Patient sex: M
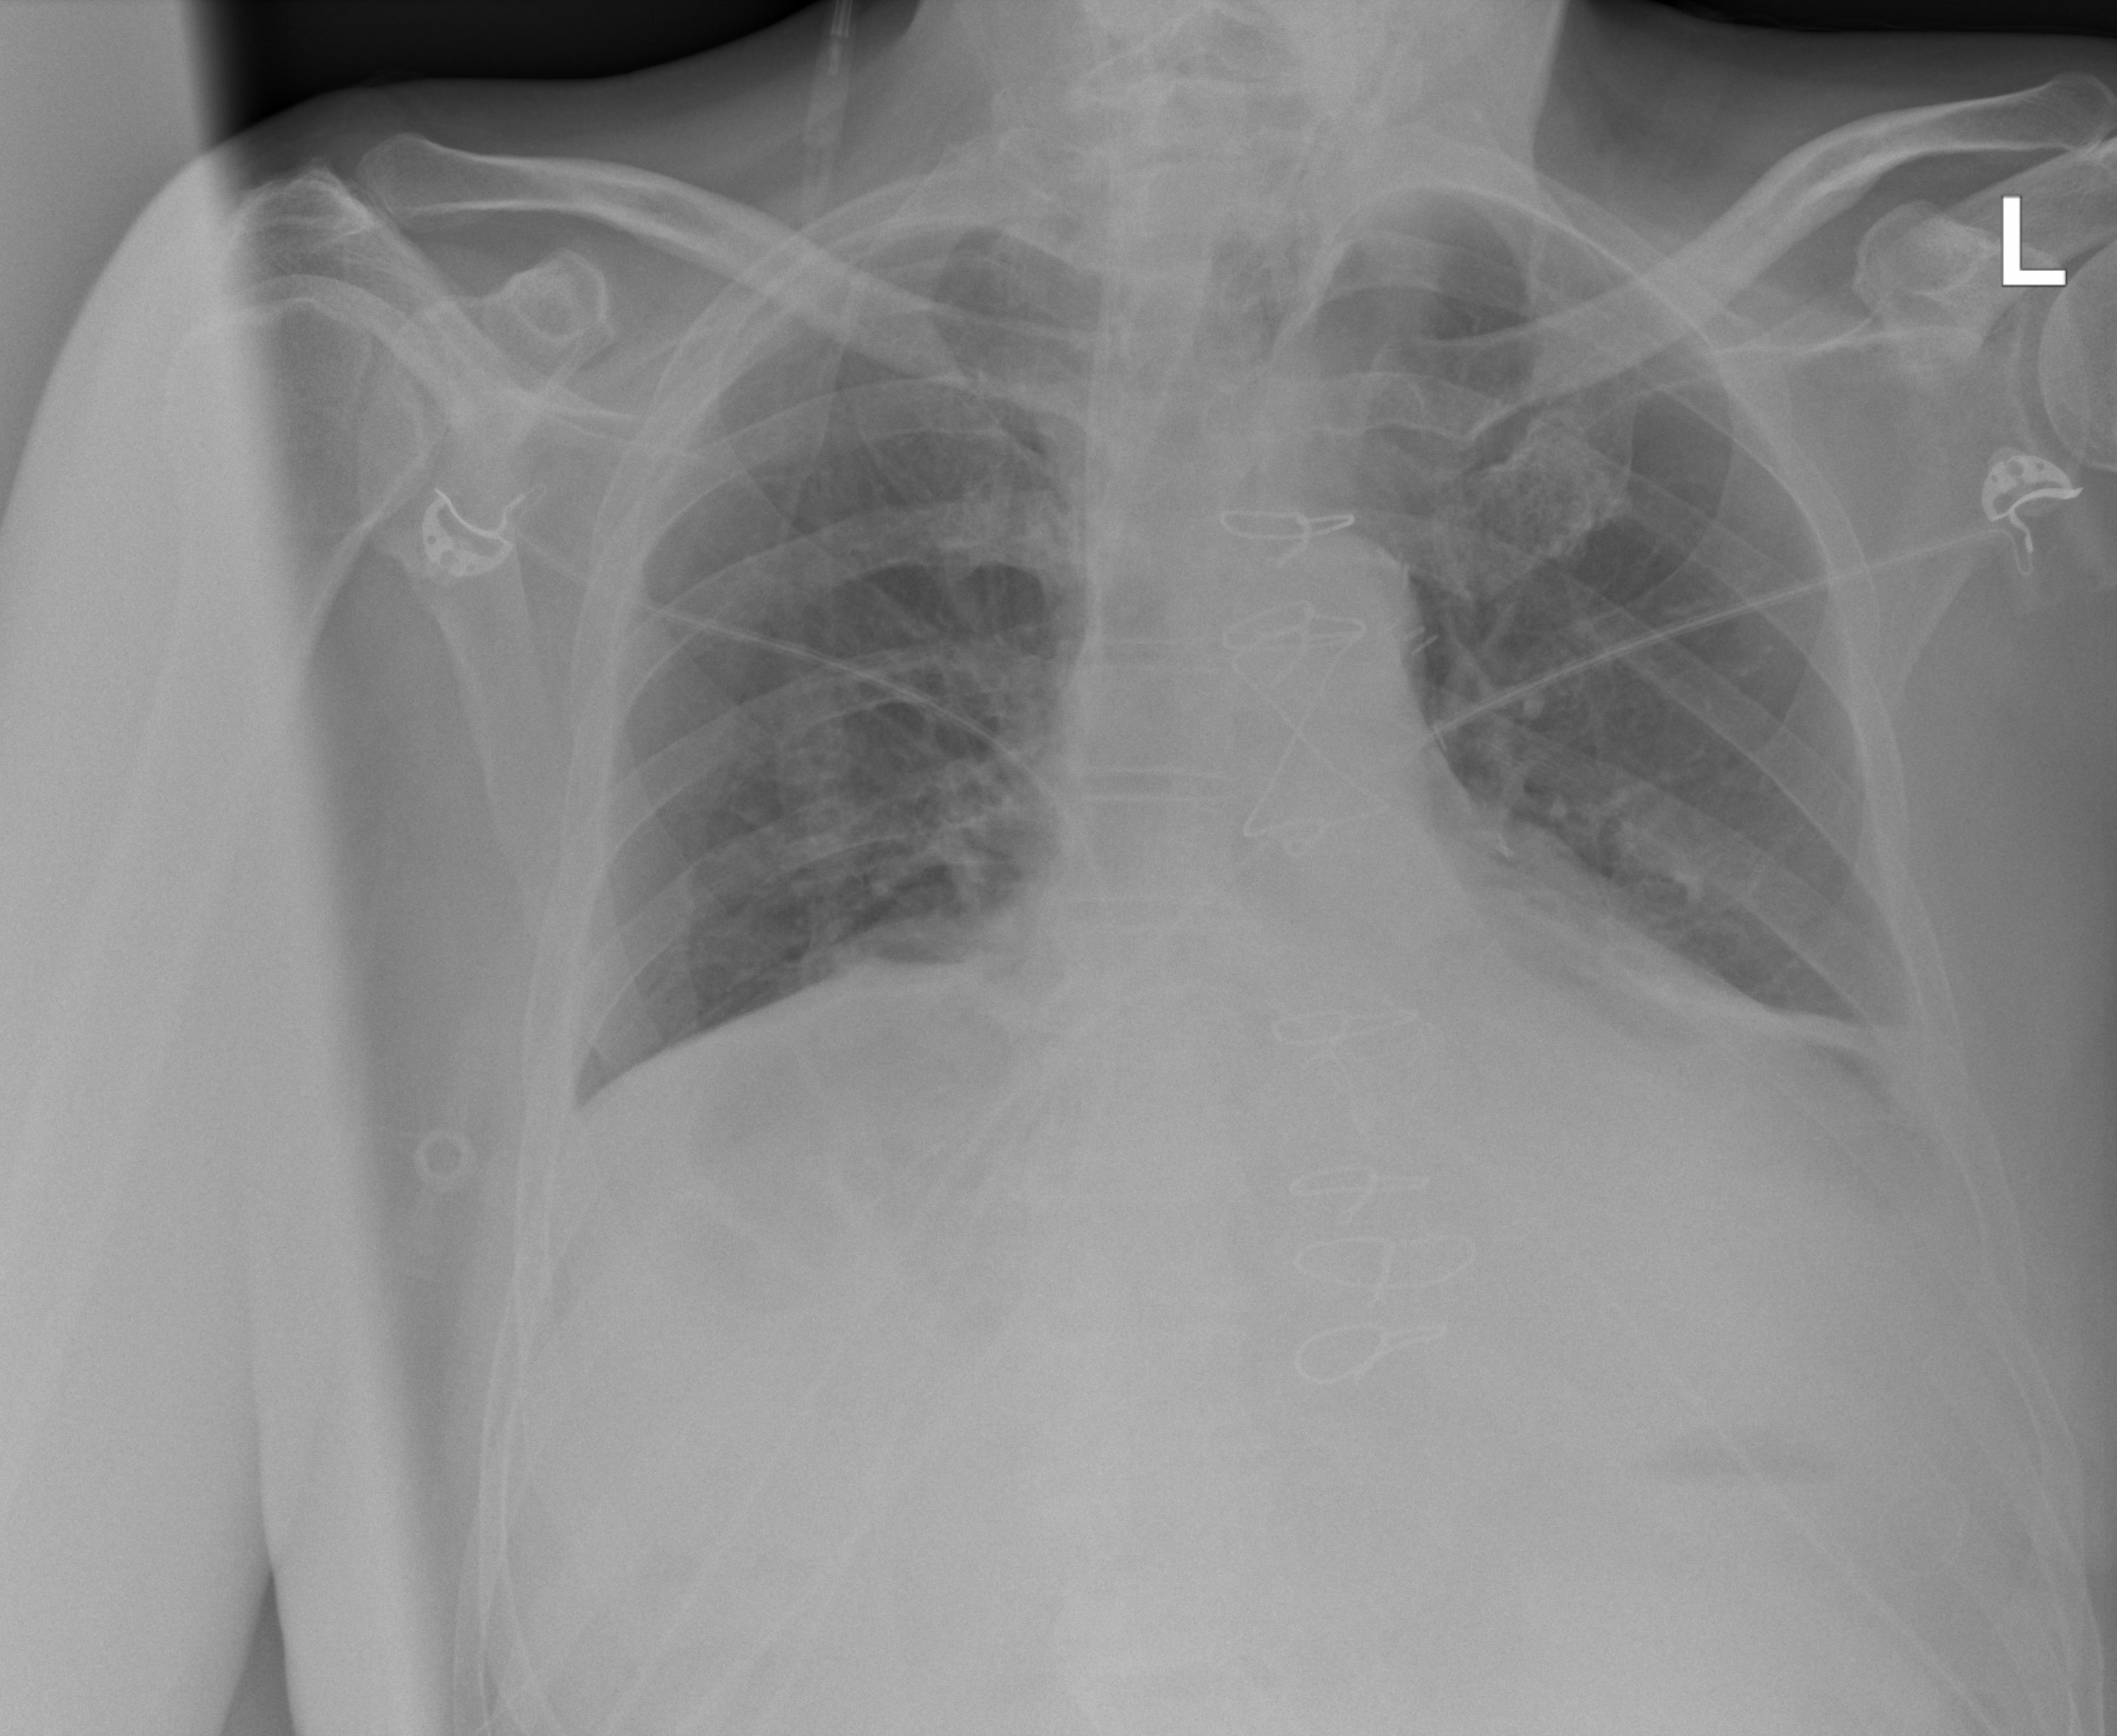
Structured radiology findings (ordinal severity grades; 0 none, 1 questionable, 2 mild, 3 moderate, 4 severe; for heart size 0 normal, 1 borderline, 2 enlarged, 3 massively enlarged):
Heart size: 2
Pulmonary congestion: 0
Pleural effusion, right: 2
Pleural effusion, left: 2
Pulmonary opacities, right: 0
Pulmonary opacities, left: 0
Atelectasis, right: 0
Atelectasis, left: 2